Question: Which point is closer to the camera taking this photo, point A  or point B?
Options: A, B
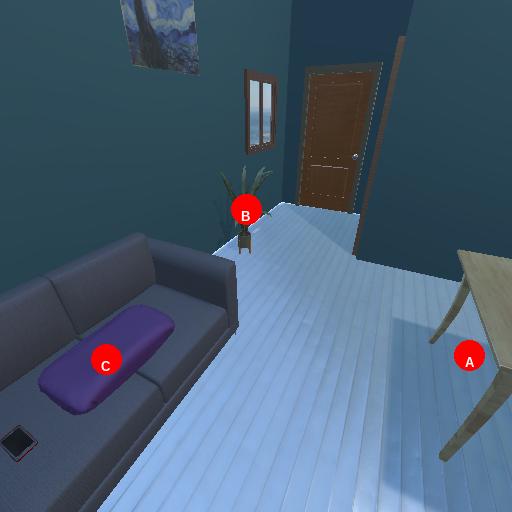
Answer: A